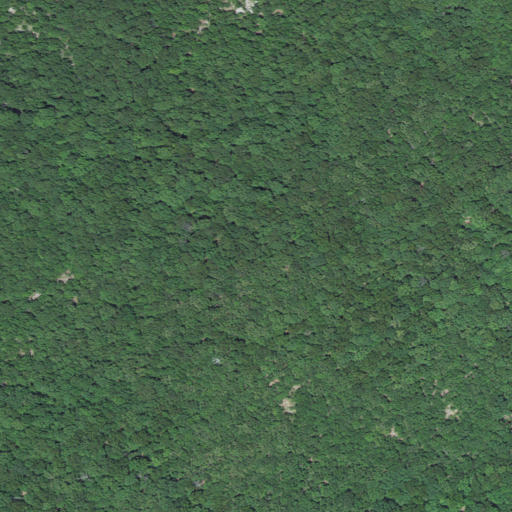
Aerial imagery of mountain in Missouri named Finley Mountain containing deciduous forest and mixed forest